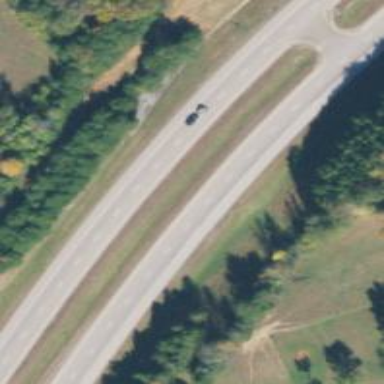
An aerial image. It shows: Trunk highway.